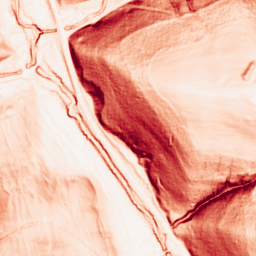
Category: morphological
Decomposition family: morphological_gradient
Decomposition parameters: size: 3
shape: square
Upsampling method: linear_exact
Upsampling parameters: scale: 2
Upsampling scale: 2